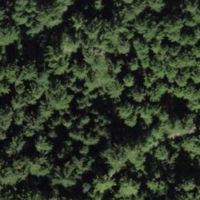
EUNIS habitat code: 44
Species observed at this site:
Primula hirsuta